Question: Please refer below data table Image

Header contains two sets of values
1. Difficult to use/Understand
2. Delivery Issues
I want to group the header and get the category percentage like below code
'''
var p = from linq_row in trend_data.AsEnumerable()
group linq_row by linq_row["Header"] into g
select new
{
categorypercentage = g.Select(s => s["categoryPercentage"].ToString()).ToArray()
};
'''
above linq will group the header and return the categorypercentage same for the headers
but what i want is i need two sets of variable instead of one single variable
'''
var p= from.....
select new
{
firstgroupedheadercategorypercentage= g.select ....and some where clasue
secondgroupedheadercategorypercentage= g.select ....and some where clasue
}
'''
how can i do or perform the operation of inserting where clause in inside of select new statement.
i need to get category percentage based upon the header value.
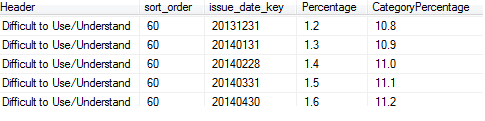
Answer: If you want the sum of the percentage column of every group:
'''
var headerPercentages = trend_data.AsEnumerable()
.GroupBy(r => r.Field<string>("Header"))
.Select(g => new { Header = g.Key, Percentage = g.Sum(r => r.Field<double>("categoryPercentage"))});
'''
If you want a single anonymous type instance as result with two poperties for these specific headers:
'''
var x = new {
firstHeaderPercentage = trend_data.AsEnumerable()
.Where(r => r.Field<string>("Header") == "Difficult to use/Understand")
.Sum(r => r.Field<double>("categoryPercentage")),
secondHeaderPercentage = trend_data.AsEnumerable()
.Where(r => r.Field<string>("Header") == "Delivery Issues")
.Sum(r => r.Field<double>("categoryPercentage"))
};
'''